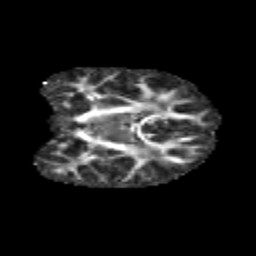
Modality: FA
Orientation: coronal
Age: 9
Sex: female
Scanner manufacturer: siemens
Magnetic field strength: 3 T
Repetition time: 3.8 s
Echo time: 0.07 s